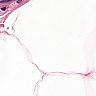
Metastatic tissue present: no